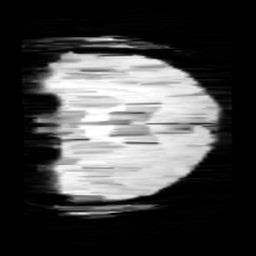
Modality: minIP
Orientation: coronal
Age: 11
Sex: female
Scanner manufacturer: siemens
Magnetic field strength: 3 T
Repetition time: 0.027 s
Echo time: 0.02 s